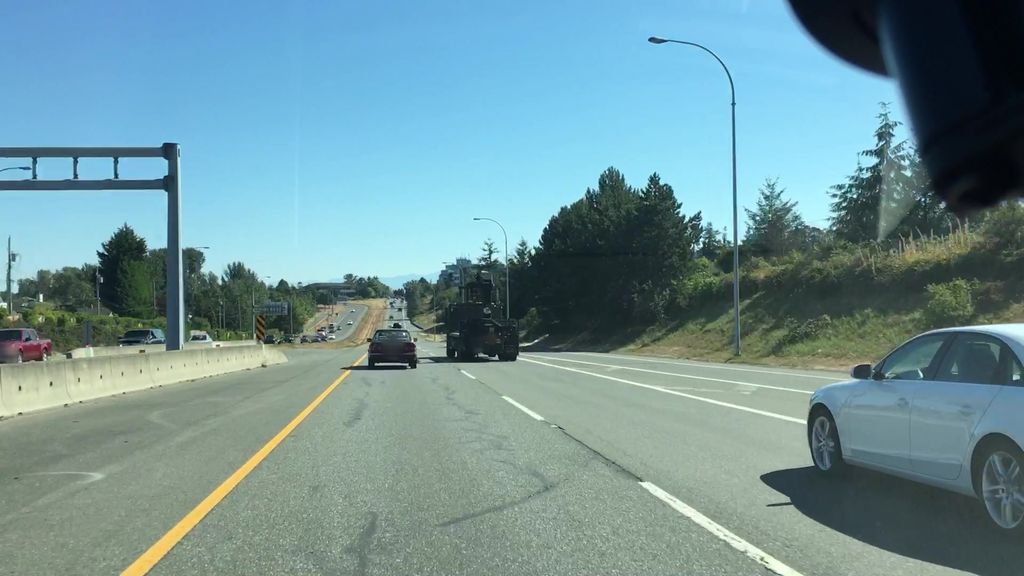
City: victoria